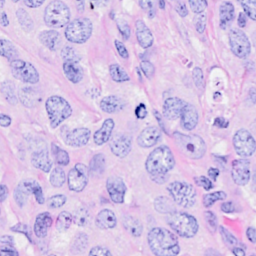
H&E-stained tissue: Breast